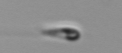
Label: flagellate_morphotype3